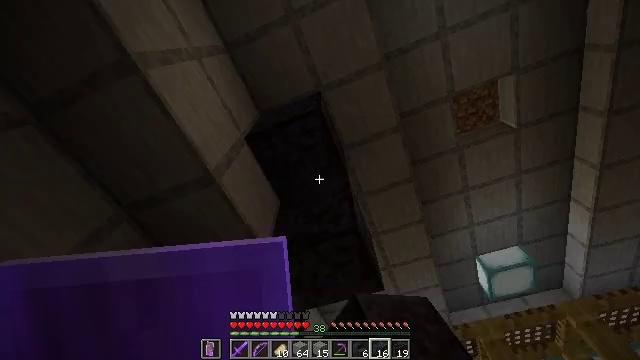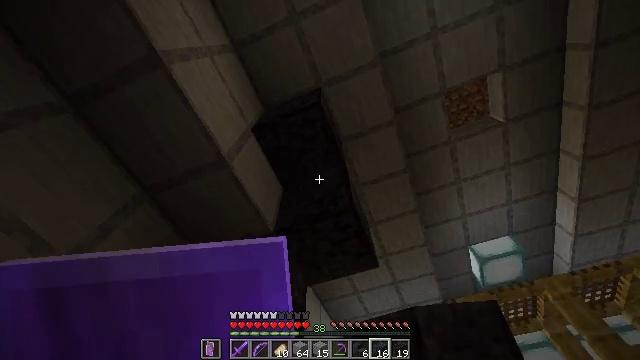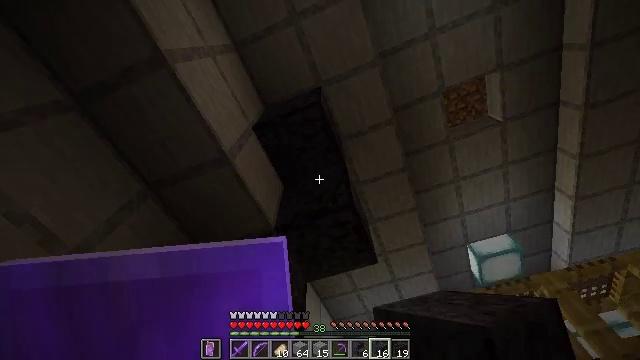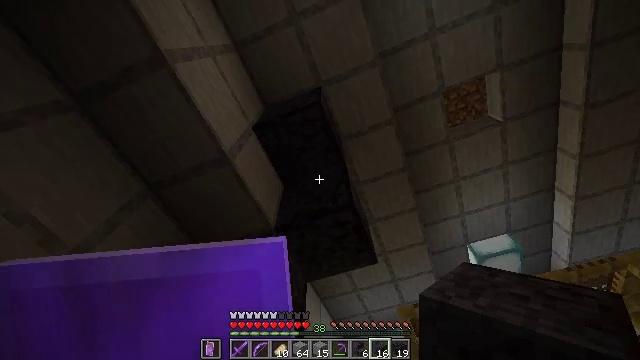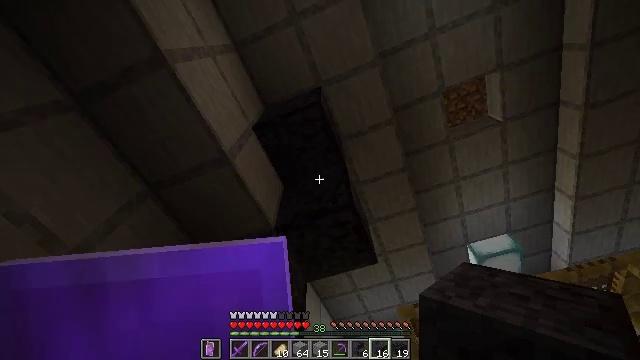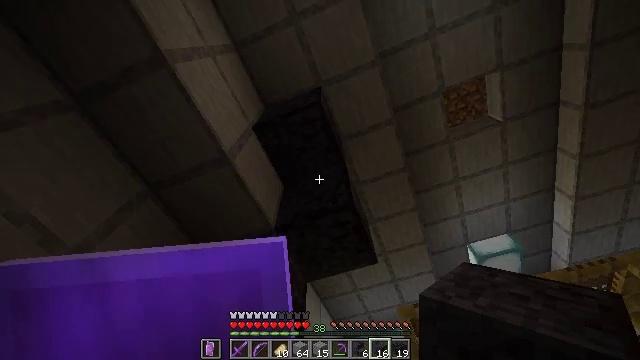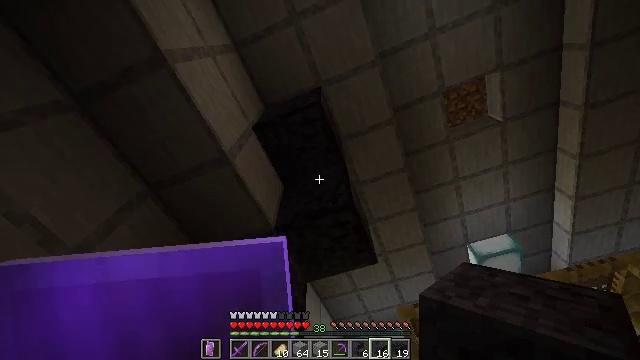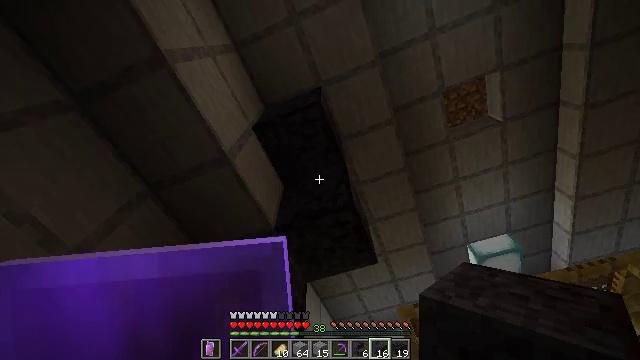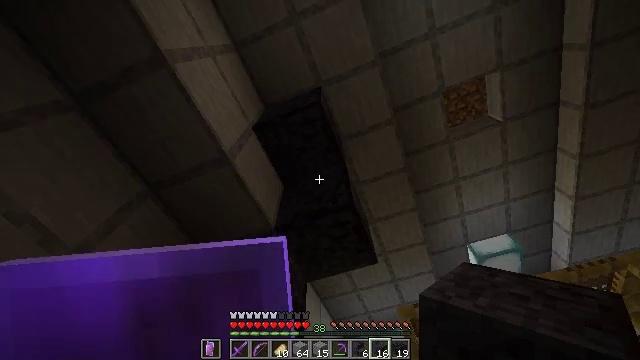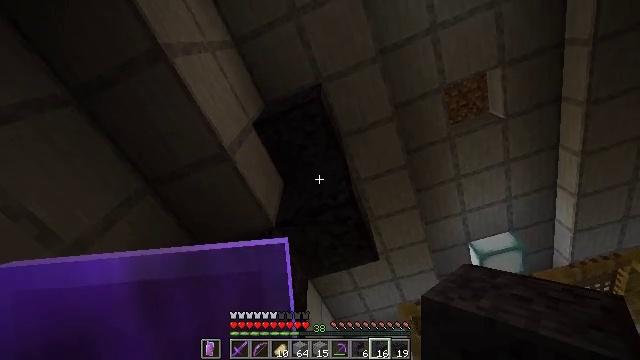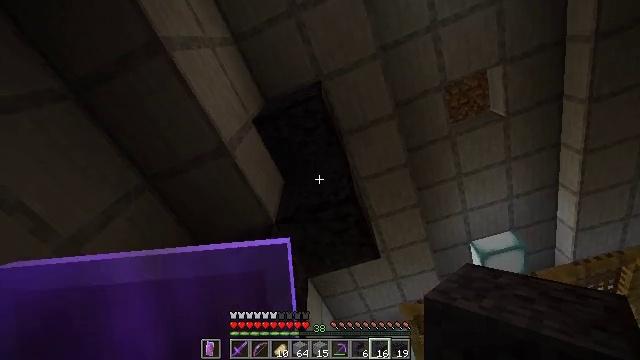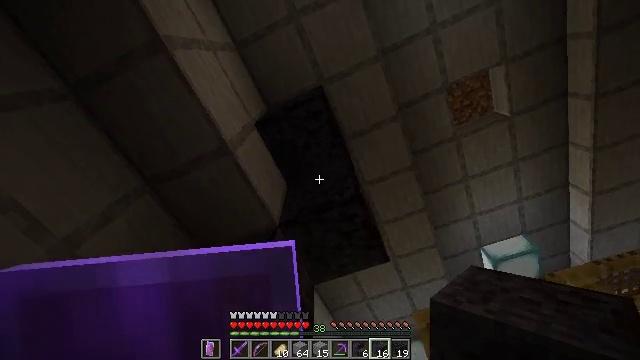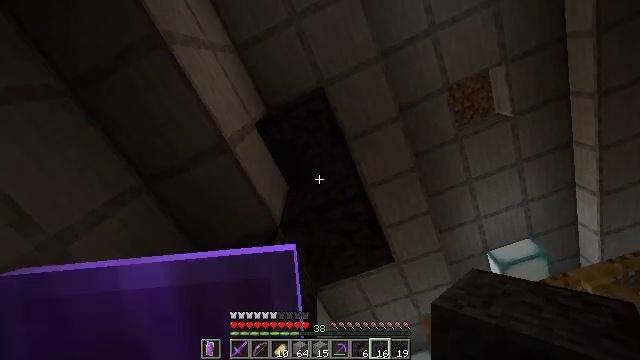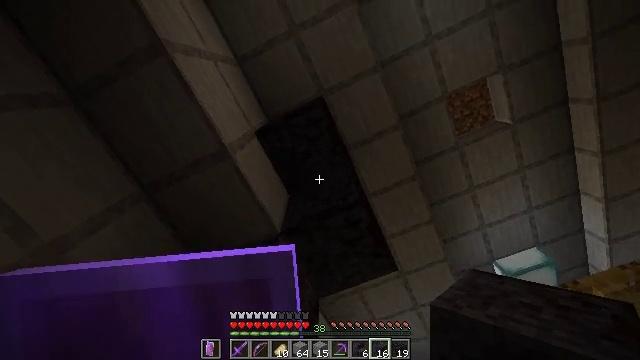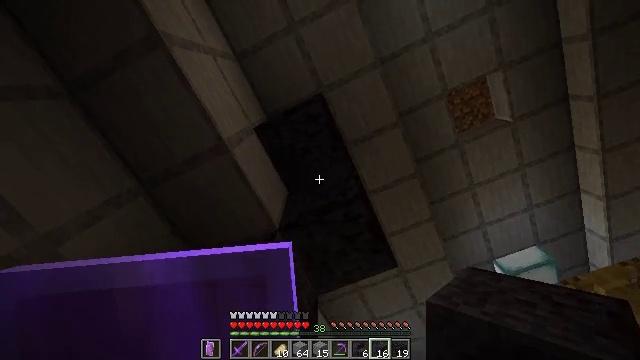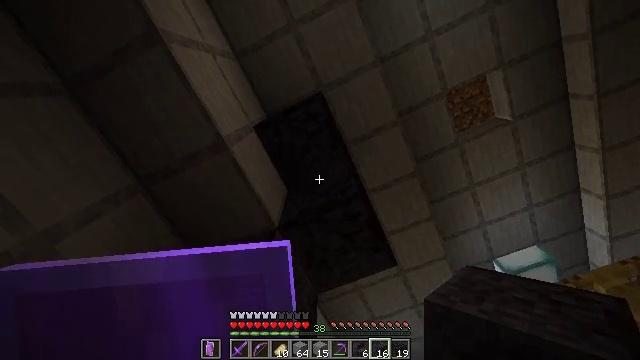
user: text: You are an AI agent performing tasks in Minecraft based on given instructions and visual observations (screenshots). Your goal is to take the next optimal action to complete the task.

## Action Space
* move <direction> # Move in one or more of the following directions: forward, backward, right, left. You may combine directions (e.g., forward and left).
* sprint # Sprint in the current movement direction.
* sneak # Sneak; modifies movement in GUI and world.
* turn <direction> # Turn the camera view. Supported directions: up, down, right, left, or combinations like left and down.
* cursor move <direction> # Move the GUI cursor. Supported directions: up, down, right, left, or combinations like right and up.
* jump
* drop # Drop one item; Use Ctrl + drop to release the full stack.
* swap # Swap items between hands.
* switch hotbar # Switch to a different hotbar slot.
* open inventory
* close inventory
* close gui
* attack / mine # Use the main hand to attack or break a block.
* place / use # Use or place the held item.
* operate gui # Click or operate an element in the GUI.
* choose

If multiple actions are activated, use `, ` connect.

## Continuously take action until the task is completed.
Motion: motion action
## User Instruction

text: Recycle polished blackstone from builds.
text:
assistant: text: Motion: no_op
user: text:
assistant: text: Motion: no_op
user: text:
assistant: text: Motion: no_op
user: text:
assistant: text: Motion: no_op
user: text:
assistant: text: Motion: no_op
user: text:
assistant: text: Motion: no_op
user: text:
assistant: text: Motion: no_op
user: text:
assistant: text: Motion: no_op
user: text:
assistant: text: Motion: move forward
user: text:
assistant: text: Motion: move forward
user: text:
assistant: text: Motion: move forward, turn left and up
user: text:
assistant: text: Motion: turn up
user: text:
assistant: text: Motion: turn up
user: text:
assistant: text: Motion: no_op
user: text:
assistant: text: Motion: no_op
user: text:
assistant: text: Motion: no_op
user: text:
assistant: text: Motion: no_op
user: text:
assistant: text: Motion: no_op
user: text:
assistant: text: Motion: no_op
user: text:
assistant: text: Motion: turn up
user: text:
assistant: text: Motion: turn up
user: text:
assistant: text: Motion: no_op
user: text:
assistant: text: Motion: no_op
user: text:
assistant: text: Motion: no_op
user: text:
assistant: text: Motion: no_op
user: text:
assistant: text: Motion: no_op
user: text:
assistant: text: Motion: no_op
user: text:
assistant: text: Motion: no_op
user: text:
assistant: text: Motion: no_op
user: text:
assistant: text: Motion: no_op